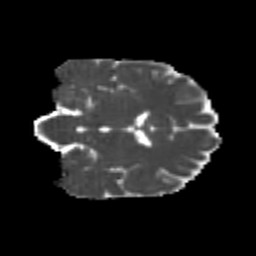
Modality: MD
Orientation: coronal
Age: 24
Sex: female
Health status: healthy
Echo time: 0.074 s